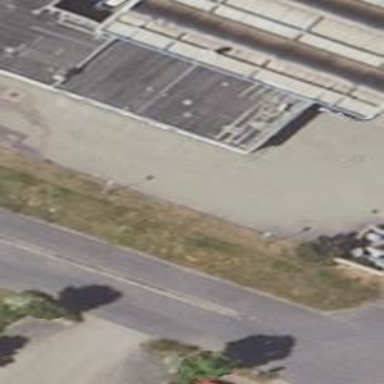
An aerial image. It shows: Building designated for providing fuel.